Question: I am writing an iPhone application where I want to utilize the large popup view, but I don't know what it's called. I have a picure on it.

I mean the middle square that isn't shadowed. It has the title "Kop mer utrymme". I know it's from an iPad, but I'm pretty sure a similiar one exists on the iPhone, for example, the iTunes-store agreements. I looked in <URL>, but I couldn't found it there.
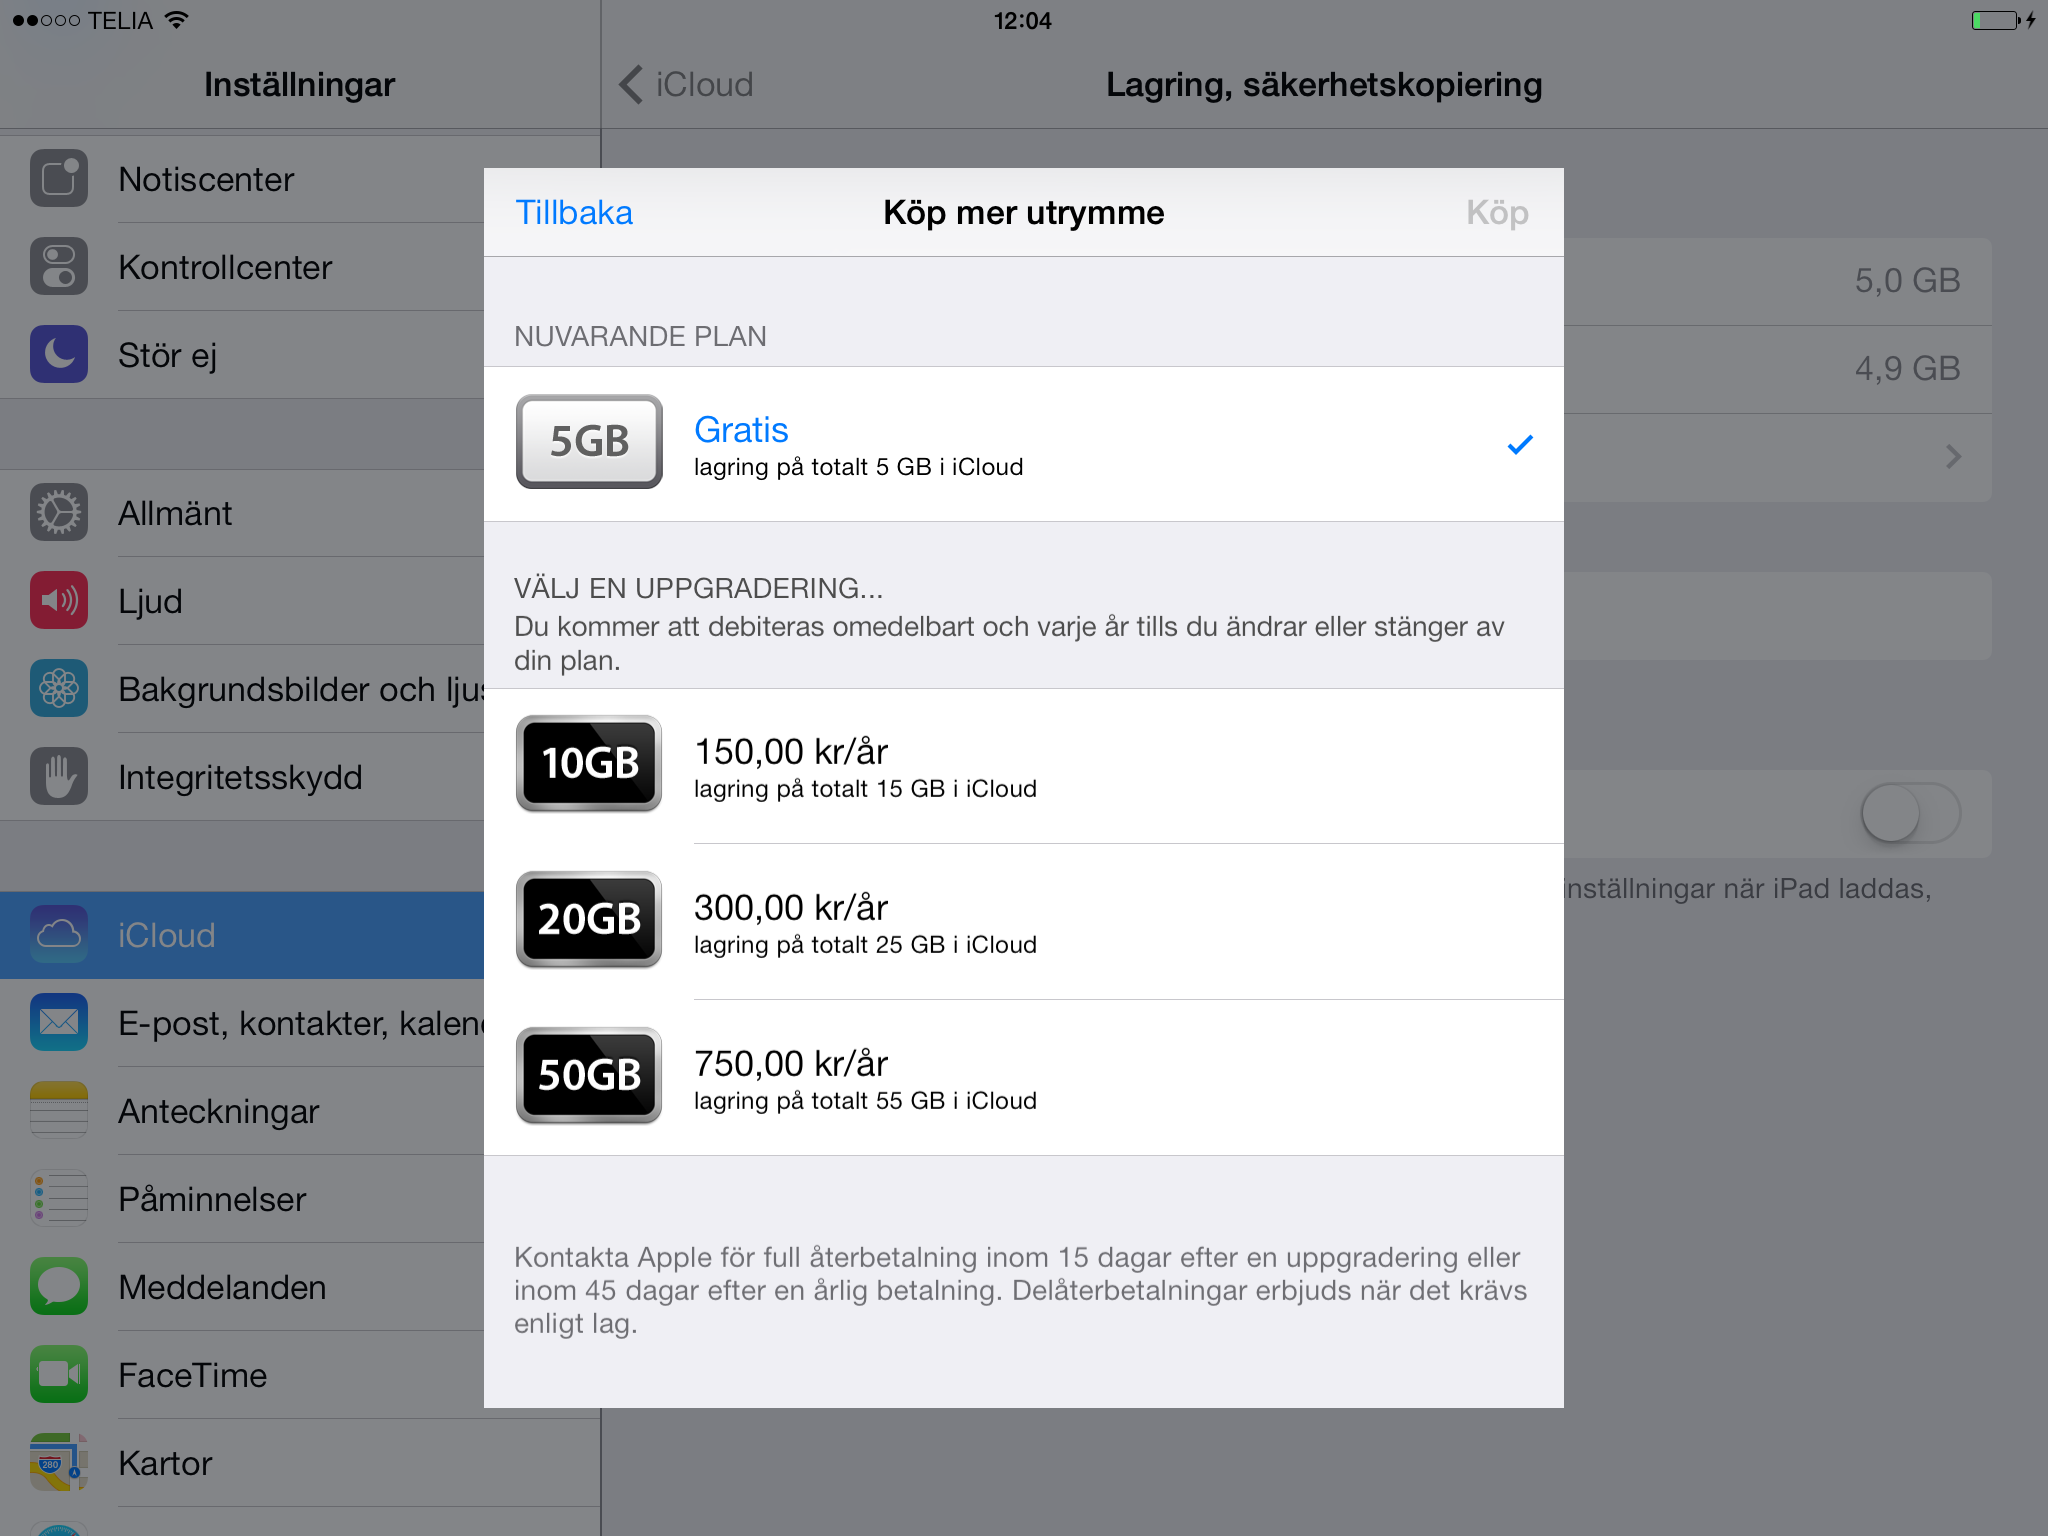
Answer: The view on the picture is presented modally. When presenting a view modally, you can customize the presentstion style. The default style is , but the style in the picture is .
To present a view controller in that style, you first create an instance of the view controller and then set its style.
'''
MyViewController *vc = [[MyViewController alloc] init];
vc.modalPresentationStyle = UIModalPresentationFormSheet;
[self presentViewController:vc animated:YES completion:nil];
'''
Note that isn't possible to change the presentation style for iPhone. (I must have imagined that the iTunes-store agreement wasn't fullscreen.)